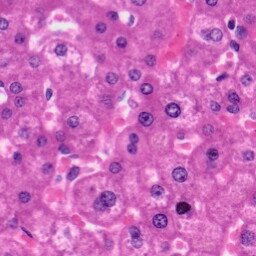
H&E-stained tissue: Liver